Interaction volume radius: 10 \u00c5
Interaction volume height: 15 \u00c5
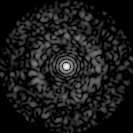
Disorder parameter: 0.8348